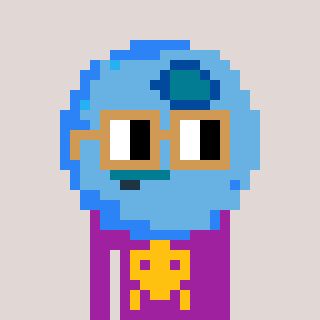
a pixel art character with square brown glasses, a blueberry-shaped head and a magenta-colored body on a warm background